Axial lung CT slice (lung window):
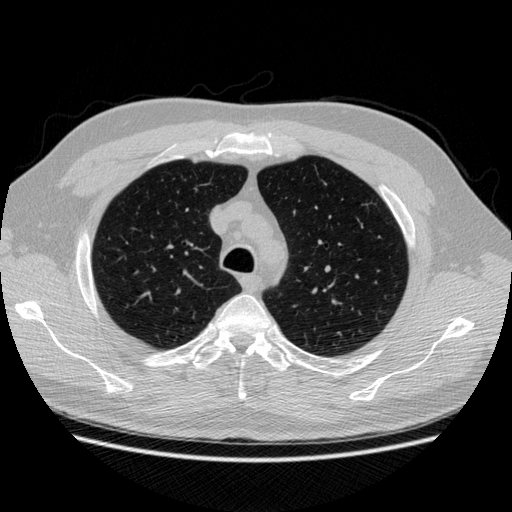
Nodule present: no